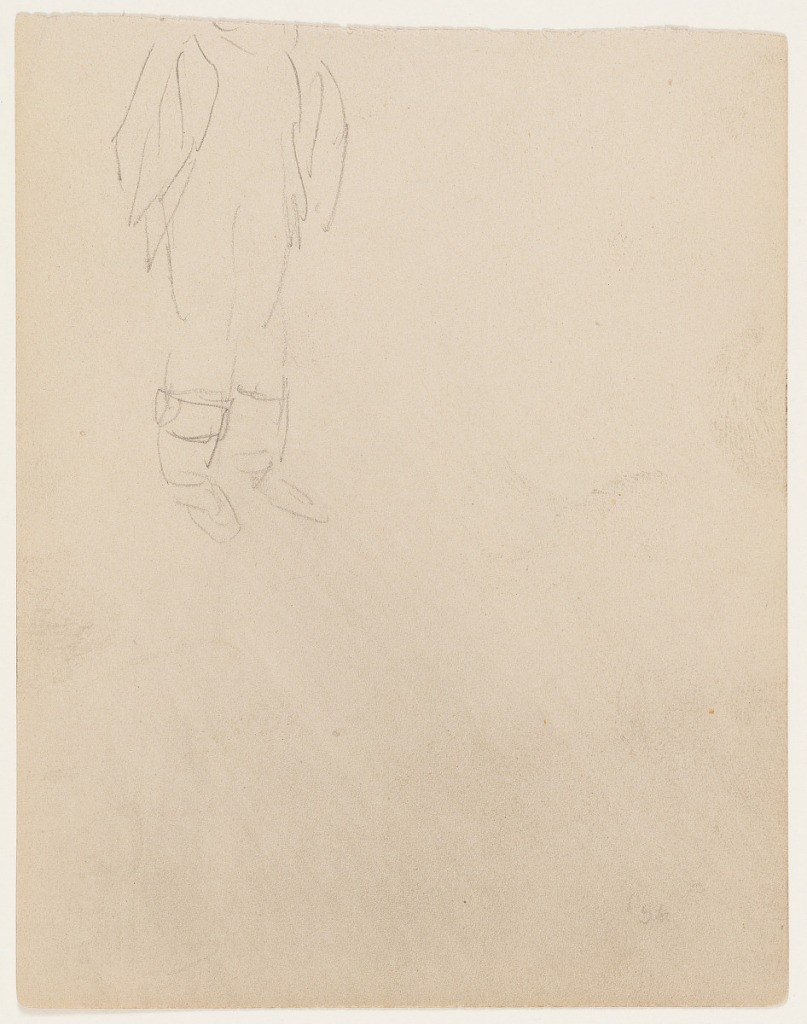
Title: Lower Part of a Standing Figure
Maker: Frederic Edwin Church, American, 1826–1900
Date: September 1868 - April 1869
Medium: Graphite on tan wove paper
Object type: Drawing
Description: Partial figure sketch showing a frontal view of a figure's body, arms, and legs. Their head is cut off of the page. They wear boots, pants, and an open vest or jacket.